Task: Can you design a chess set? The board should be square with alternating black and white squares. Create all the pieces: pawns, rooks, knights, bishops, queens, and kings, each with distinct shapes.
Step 322:
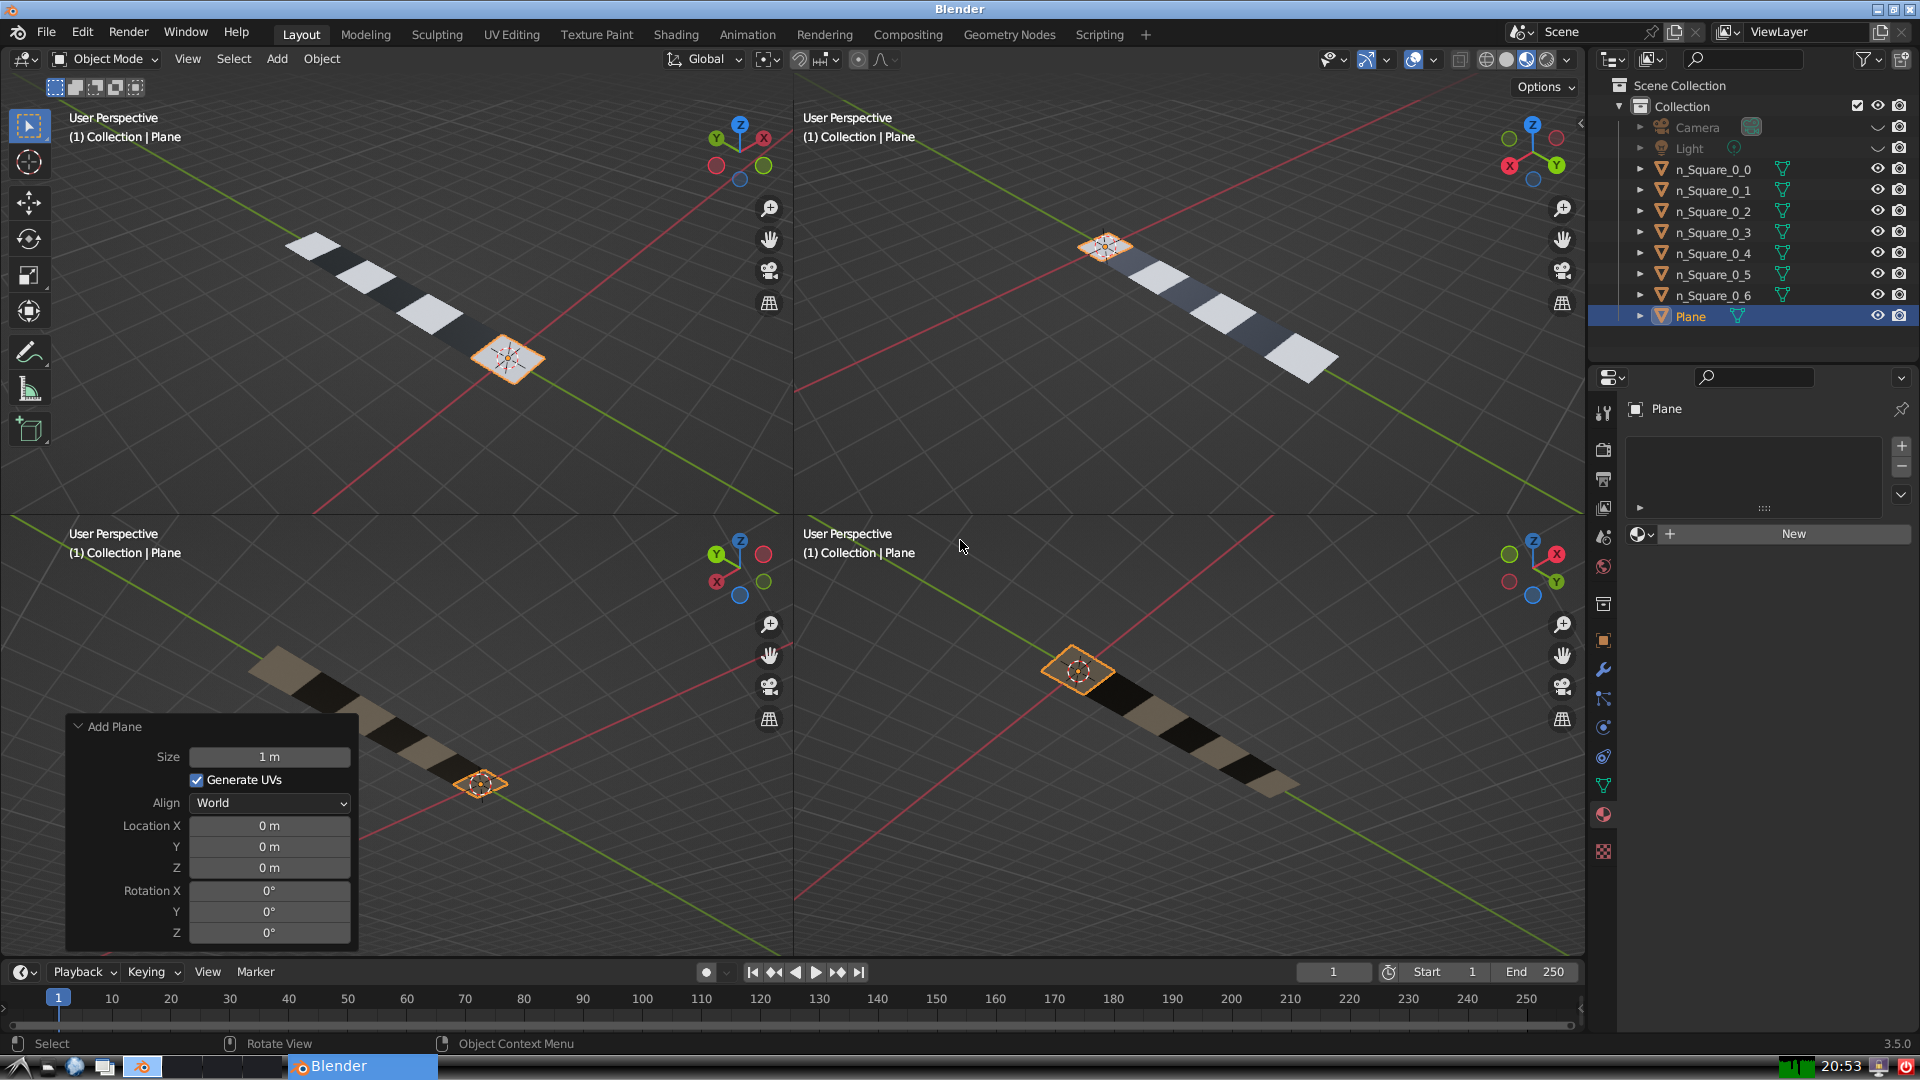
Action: {"key_press": ['Ctrl, Home']}